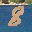
Label: 8